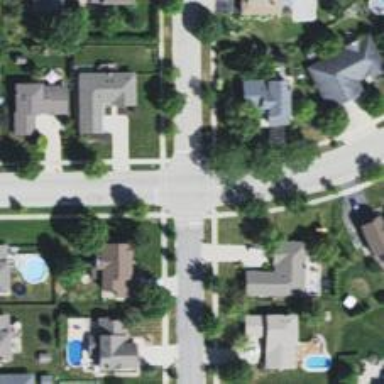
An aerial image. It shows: Residential road.